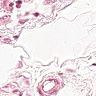
Metastatic tissue present: no